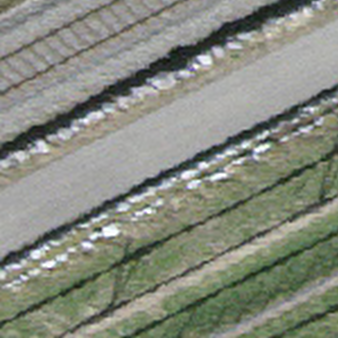
Label: other